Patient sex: M
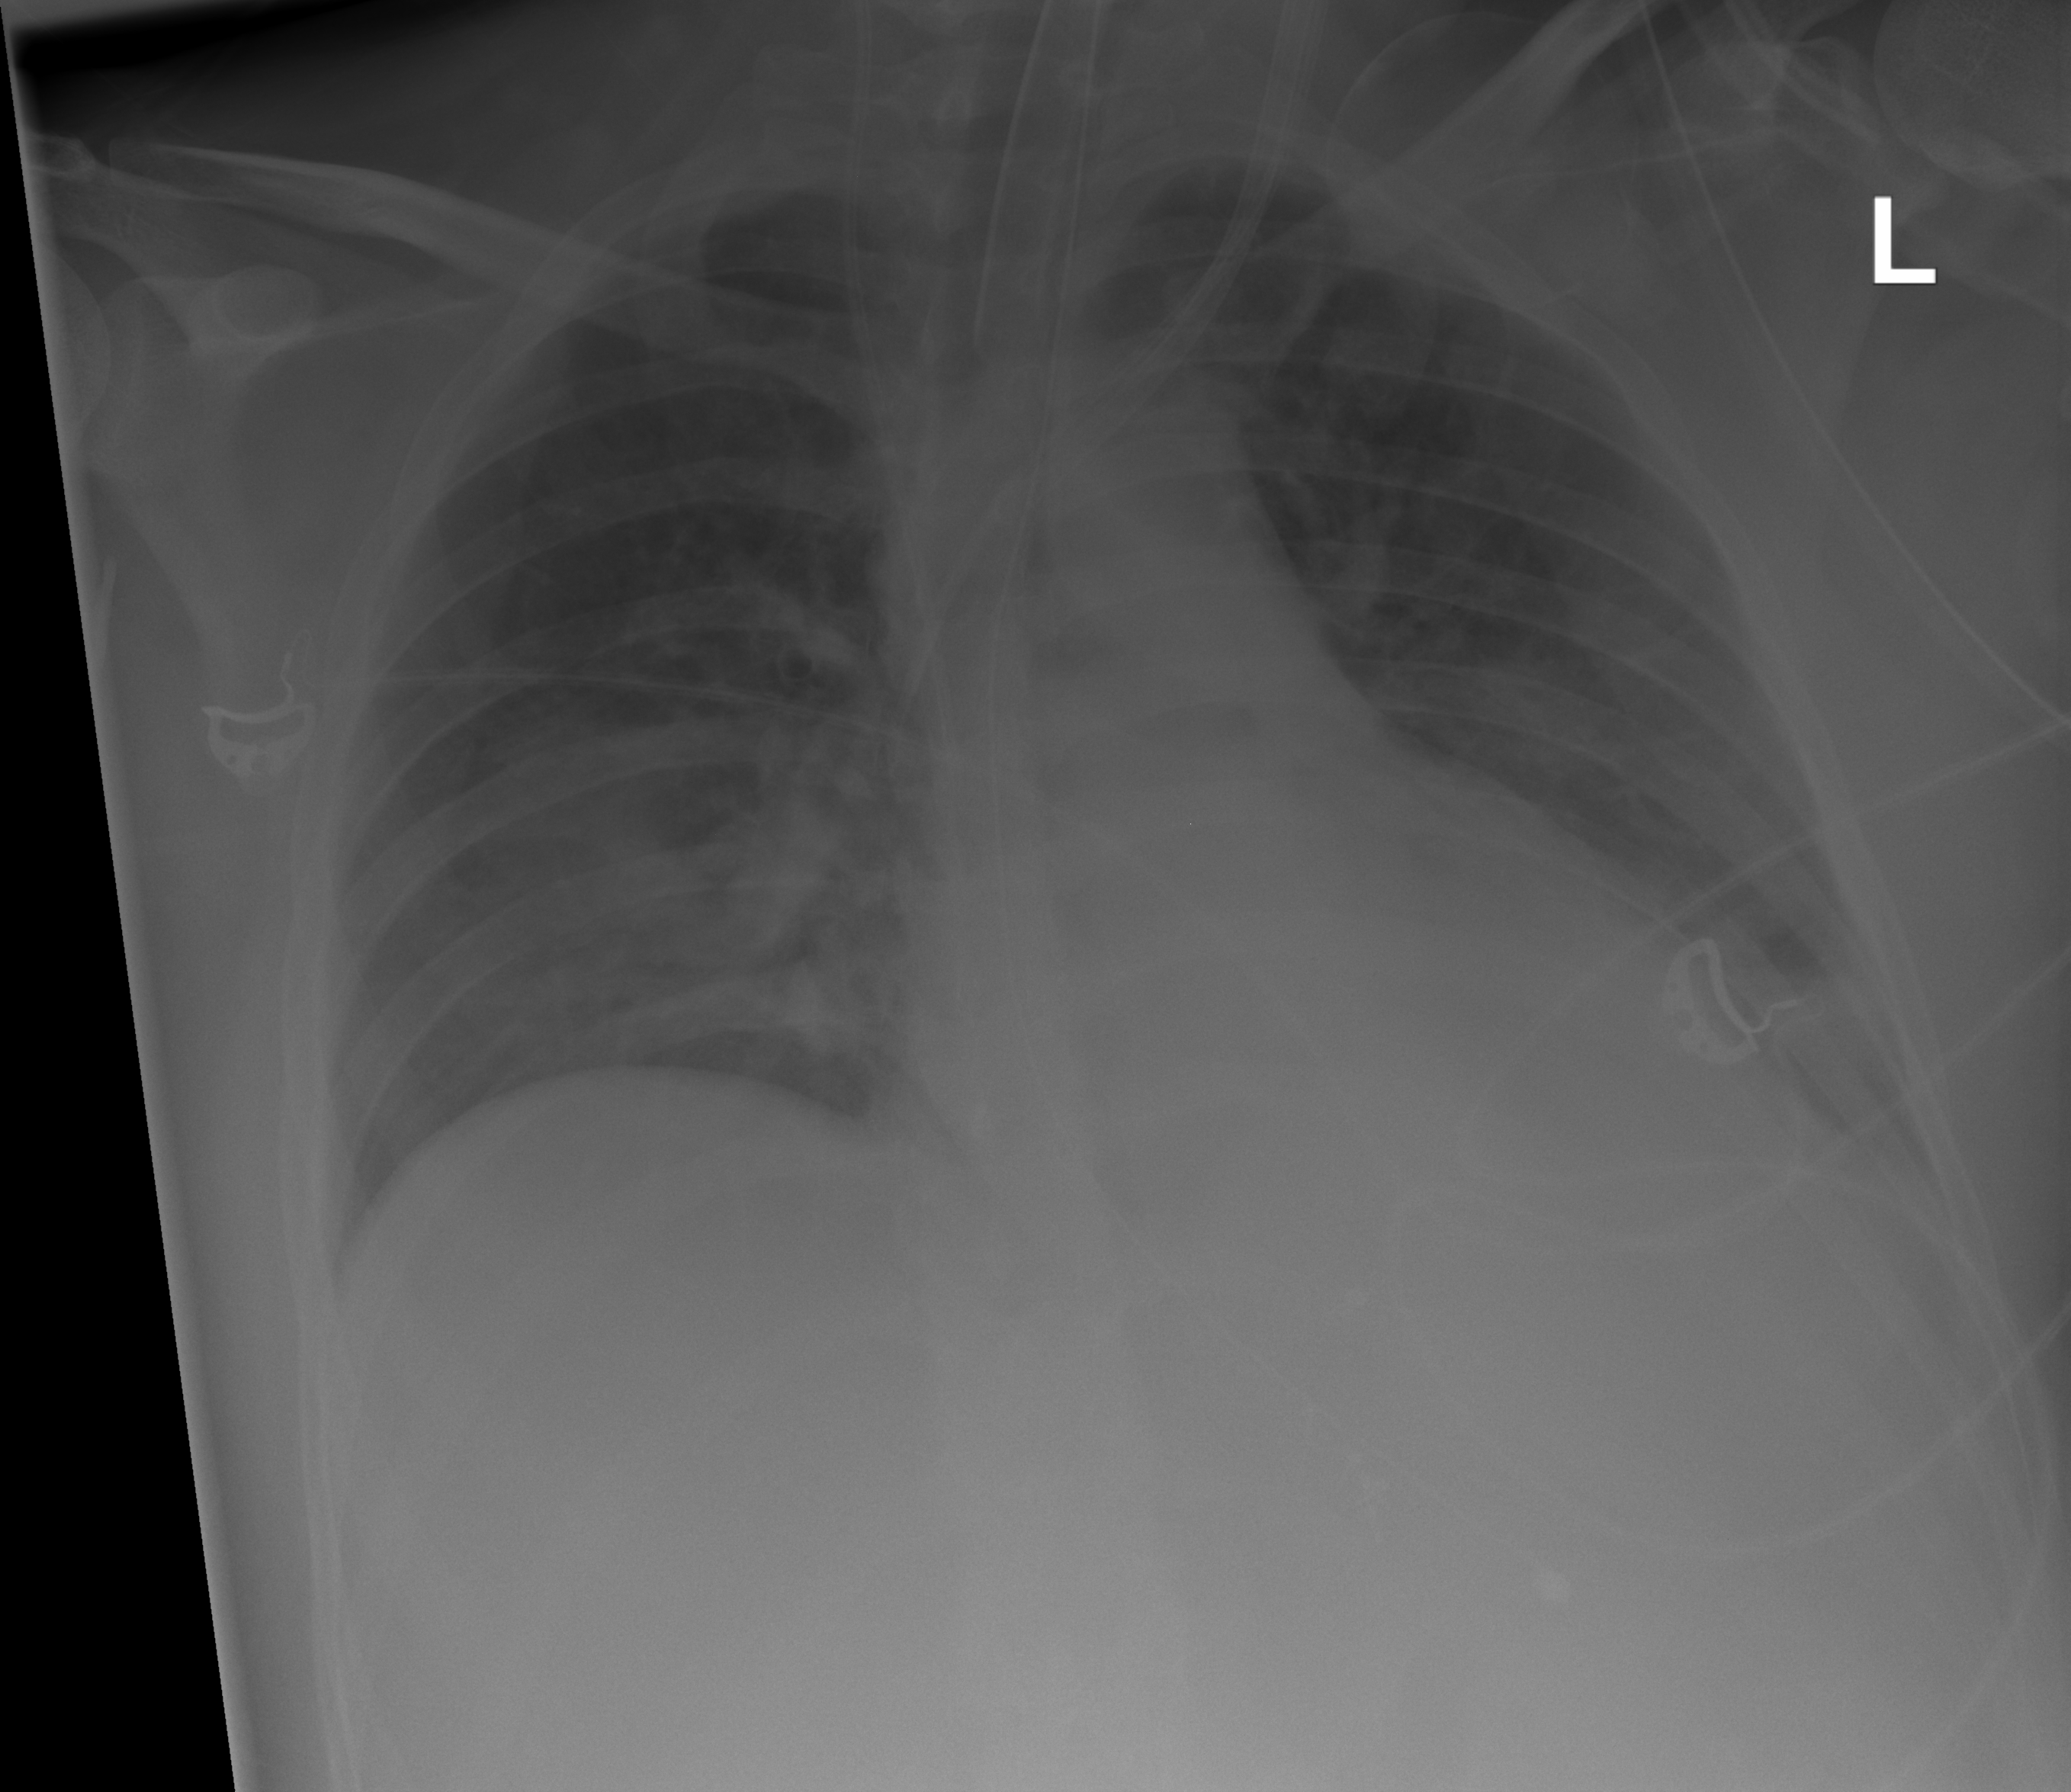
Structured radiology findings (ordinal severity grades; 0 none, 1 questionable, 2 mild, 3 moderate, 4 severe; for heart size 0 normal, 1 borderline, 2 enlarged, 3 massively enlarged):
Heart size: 0
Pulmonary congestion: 2
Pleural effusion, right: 2
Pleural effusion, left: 2
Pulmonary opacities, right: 2
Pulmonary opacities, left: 0
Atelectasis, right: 3
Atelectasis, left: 2